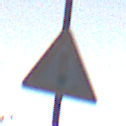
Verkehrszeichen: Lichtzeichenanlage
Umgebung: Outdoor, Suburban
Tageszeit: SunriseSunset
Wetter: PartlyCloudy
Licht: Natural
Jahreszeit: NotSpecified
Kontrast: LowContrast